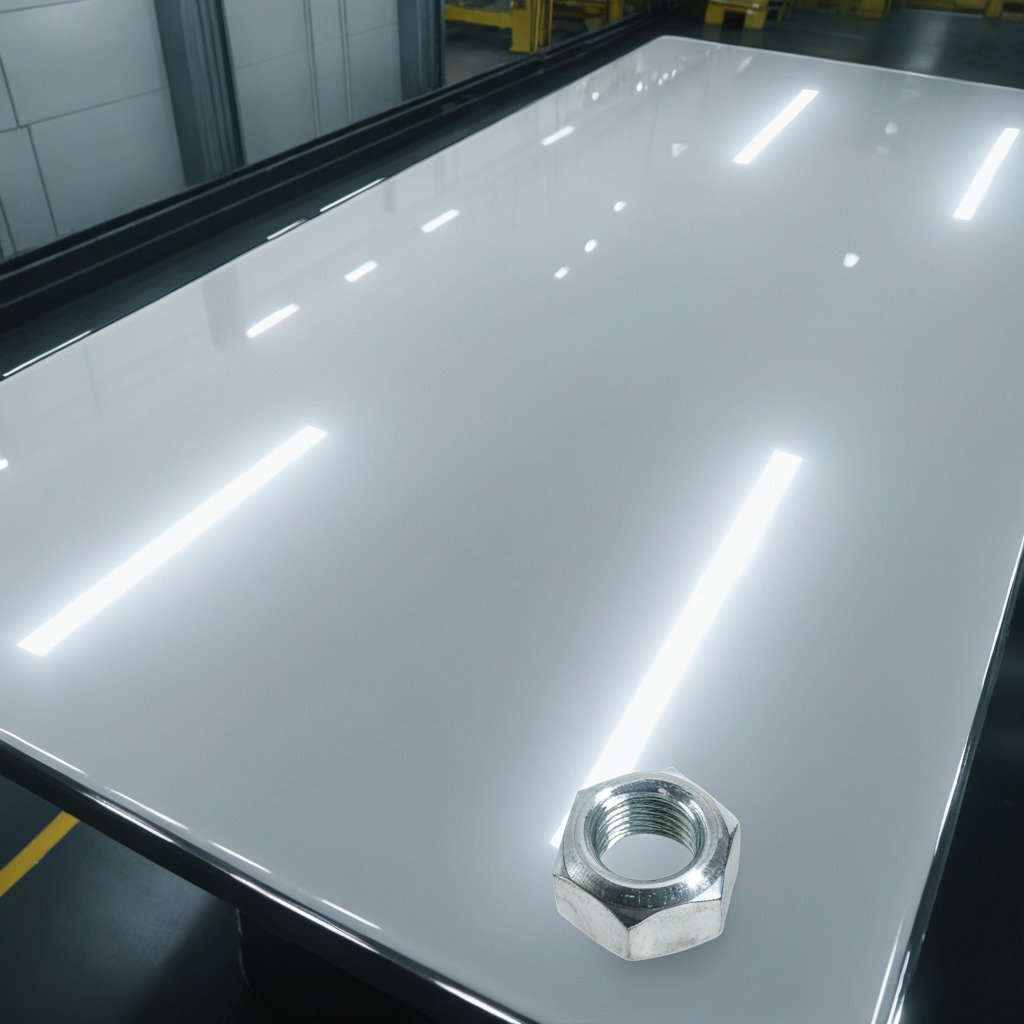
A metal nut is lying on a high-gloss table in a ship maintenance bay industrial lighting.